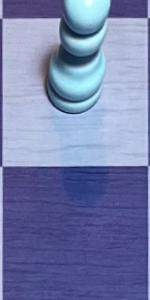
Label: Empty